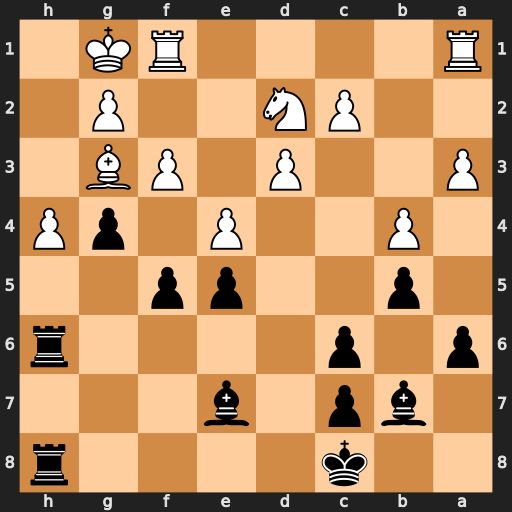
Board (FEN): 2k4r/1bp1b3/p1p4r/1p2pp2/1P2P1pP/P2P1PB1/2PN2P1/R4RK1
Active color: b
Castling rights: -
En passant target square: -
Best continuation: f4 Bxf4 exf4